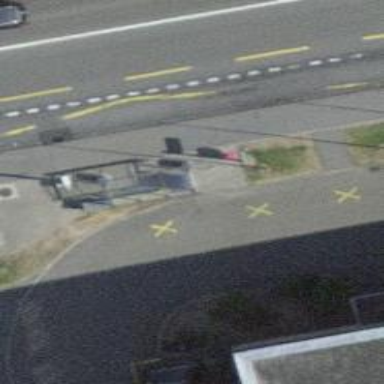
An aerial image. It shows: Bus stop with platform for public transport.